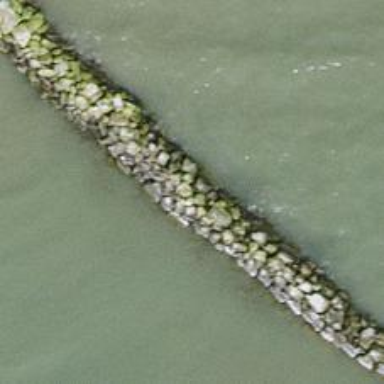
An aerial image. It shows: Groyne structure.